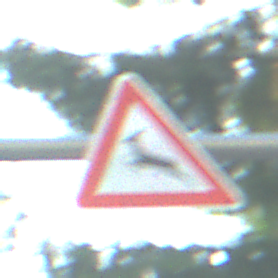
Verkehrszeichen: WildwechselRechts
Umgebung: Outdoor, Suburban
Tageszeit: SunriseSunset
Wetter: PartlyCloudy
Licht: Natural
Jahreszeit: NotSpecified
Kontrast: MediumContrast